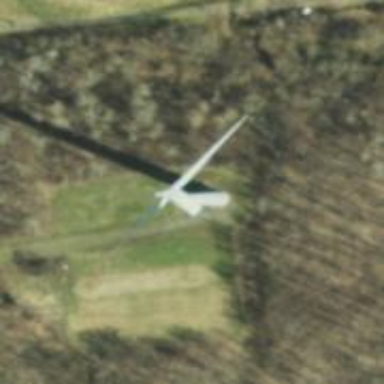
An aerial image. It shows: Wind turbine generator that utilizes wind as its source for generating electricity. It is of the horizontal axis type.